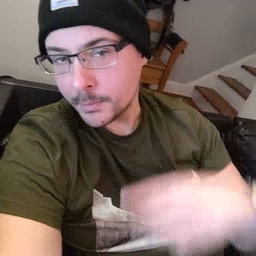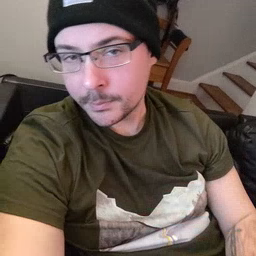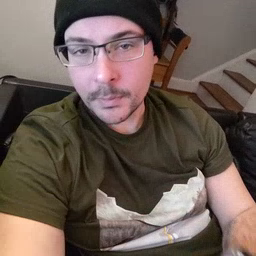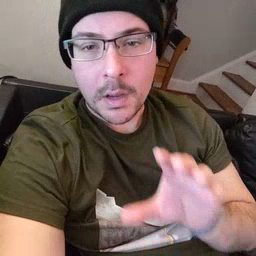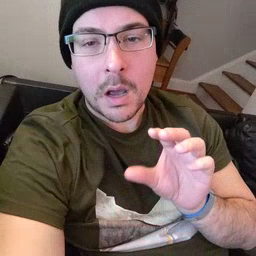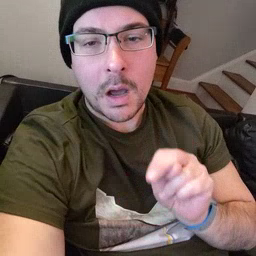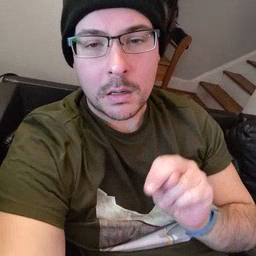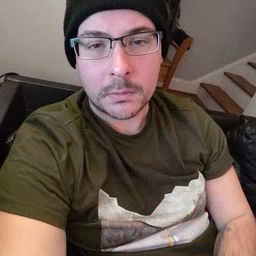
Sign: on